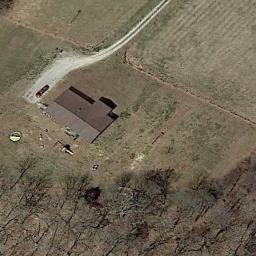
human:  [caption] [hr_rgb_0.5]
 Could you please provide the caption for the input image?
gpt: There is a house with a black roof on the lawn .

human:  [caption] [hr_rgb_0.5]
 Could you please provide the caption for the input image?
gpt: In a sparse residential area there is a house and many withered trees, Surrounded by open spaces, And a road .

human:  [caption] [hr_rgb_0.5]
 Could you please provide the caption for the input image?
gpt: The sparse residential is on the bare land next to some trees and a road .

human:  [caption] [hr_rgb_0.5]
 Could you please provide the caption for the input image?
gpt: There is a road next to the sparse residential .

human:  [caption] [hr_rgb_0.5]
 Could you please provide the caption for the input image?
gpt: A sparse residential area with some withered trees and a brown building .